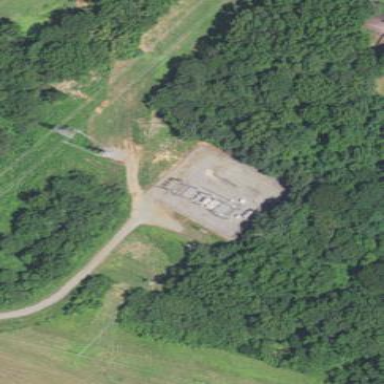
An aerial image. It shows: Distribution level power substation surrounded by fence.